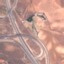
Land use / land cover: Highway